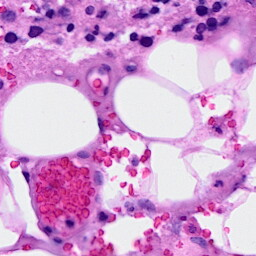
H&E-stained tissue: Breast